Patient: sex M, age 31
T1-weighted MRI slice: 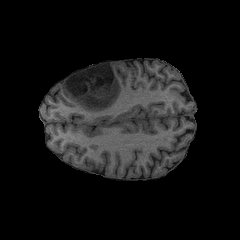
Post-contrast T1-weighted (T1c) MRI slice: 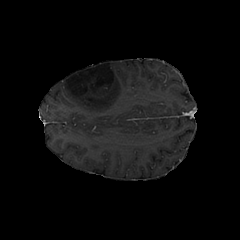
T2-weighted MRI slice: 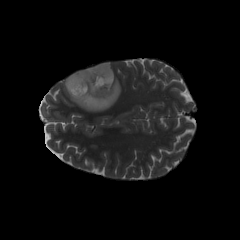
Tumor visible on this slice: yes
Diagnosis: Astrocytoma, IDH-mutant
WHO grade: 2